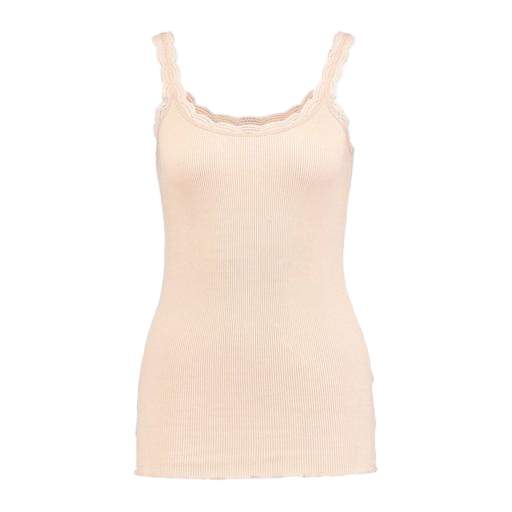
lace-trimmed ribbed tank, beige tank top, beige joan cami, white background